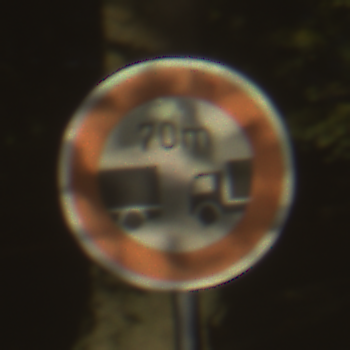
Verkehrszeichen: VerbotUnterschreitenMindestabstand
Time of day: SunriseSunset
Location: Outdoor (Nature)
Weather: PartlyCloudy
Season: NotSpecified
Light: Natural